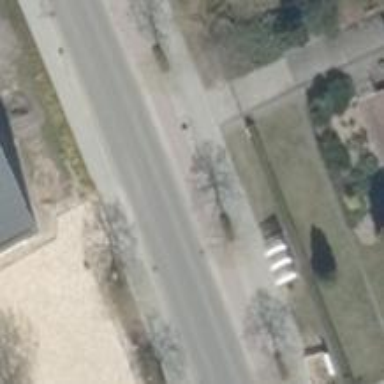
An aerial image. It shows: Broadleaved deciduous tree on the street.